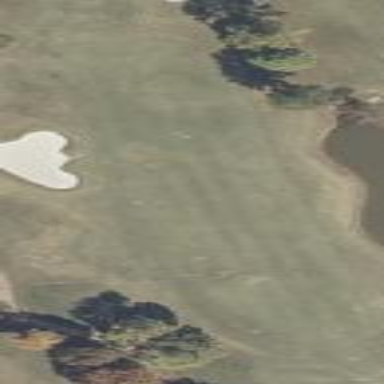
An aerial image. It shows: Grassy area designated as golf fairway.